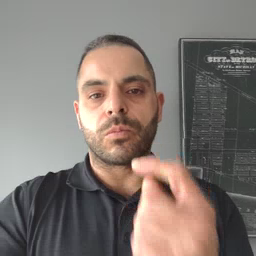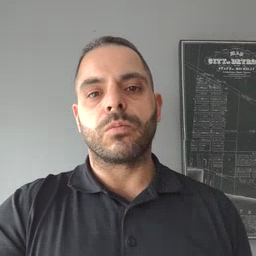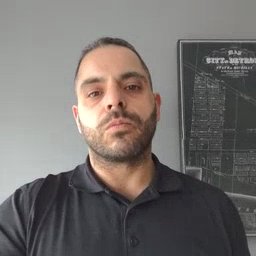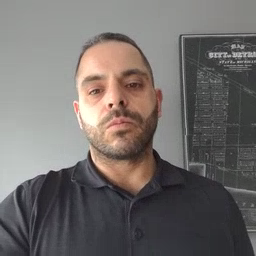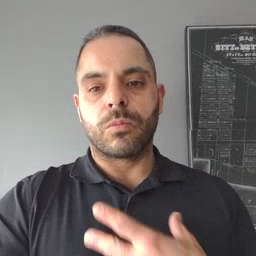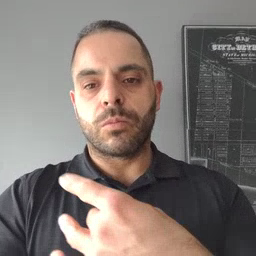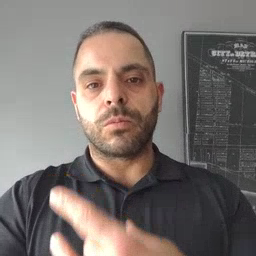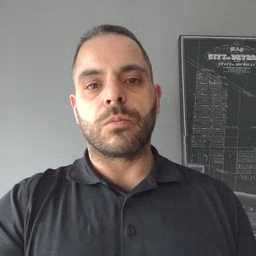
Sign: like